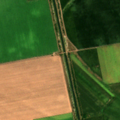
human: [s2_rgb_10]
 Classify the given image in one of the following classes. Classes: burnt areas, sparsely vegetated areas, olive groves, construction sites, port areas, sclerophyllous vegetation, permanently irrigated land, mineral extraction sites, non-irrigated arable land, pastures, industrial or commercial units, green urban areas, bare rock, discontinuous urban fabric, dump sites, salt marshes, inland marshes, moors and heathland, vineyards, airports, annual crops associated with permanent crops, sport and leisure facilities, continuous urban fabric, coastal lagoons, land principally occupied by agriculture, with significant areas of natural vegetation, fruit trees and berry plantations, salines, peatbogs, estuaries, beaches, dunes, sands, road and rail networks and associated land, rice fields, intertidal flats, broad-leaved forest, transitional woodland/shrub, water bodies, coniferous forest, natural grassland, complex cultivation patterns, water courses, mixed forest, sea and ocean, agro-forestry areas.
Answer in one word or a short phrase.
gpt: non-irrigated arable land